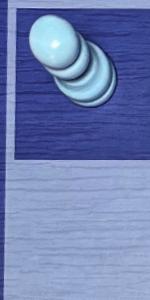
Label: Empty